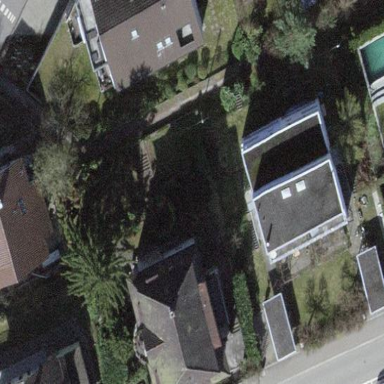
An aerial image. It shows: Detached residential building with mansard roof.